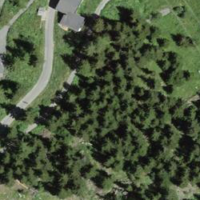
EUNIS habitat code: 43
Species observed at this site:
Eryngium alpinum
Phoenicurus ochruros
Phoenicurus phoenicurus